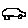
Label: car